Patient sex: M
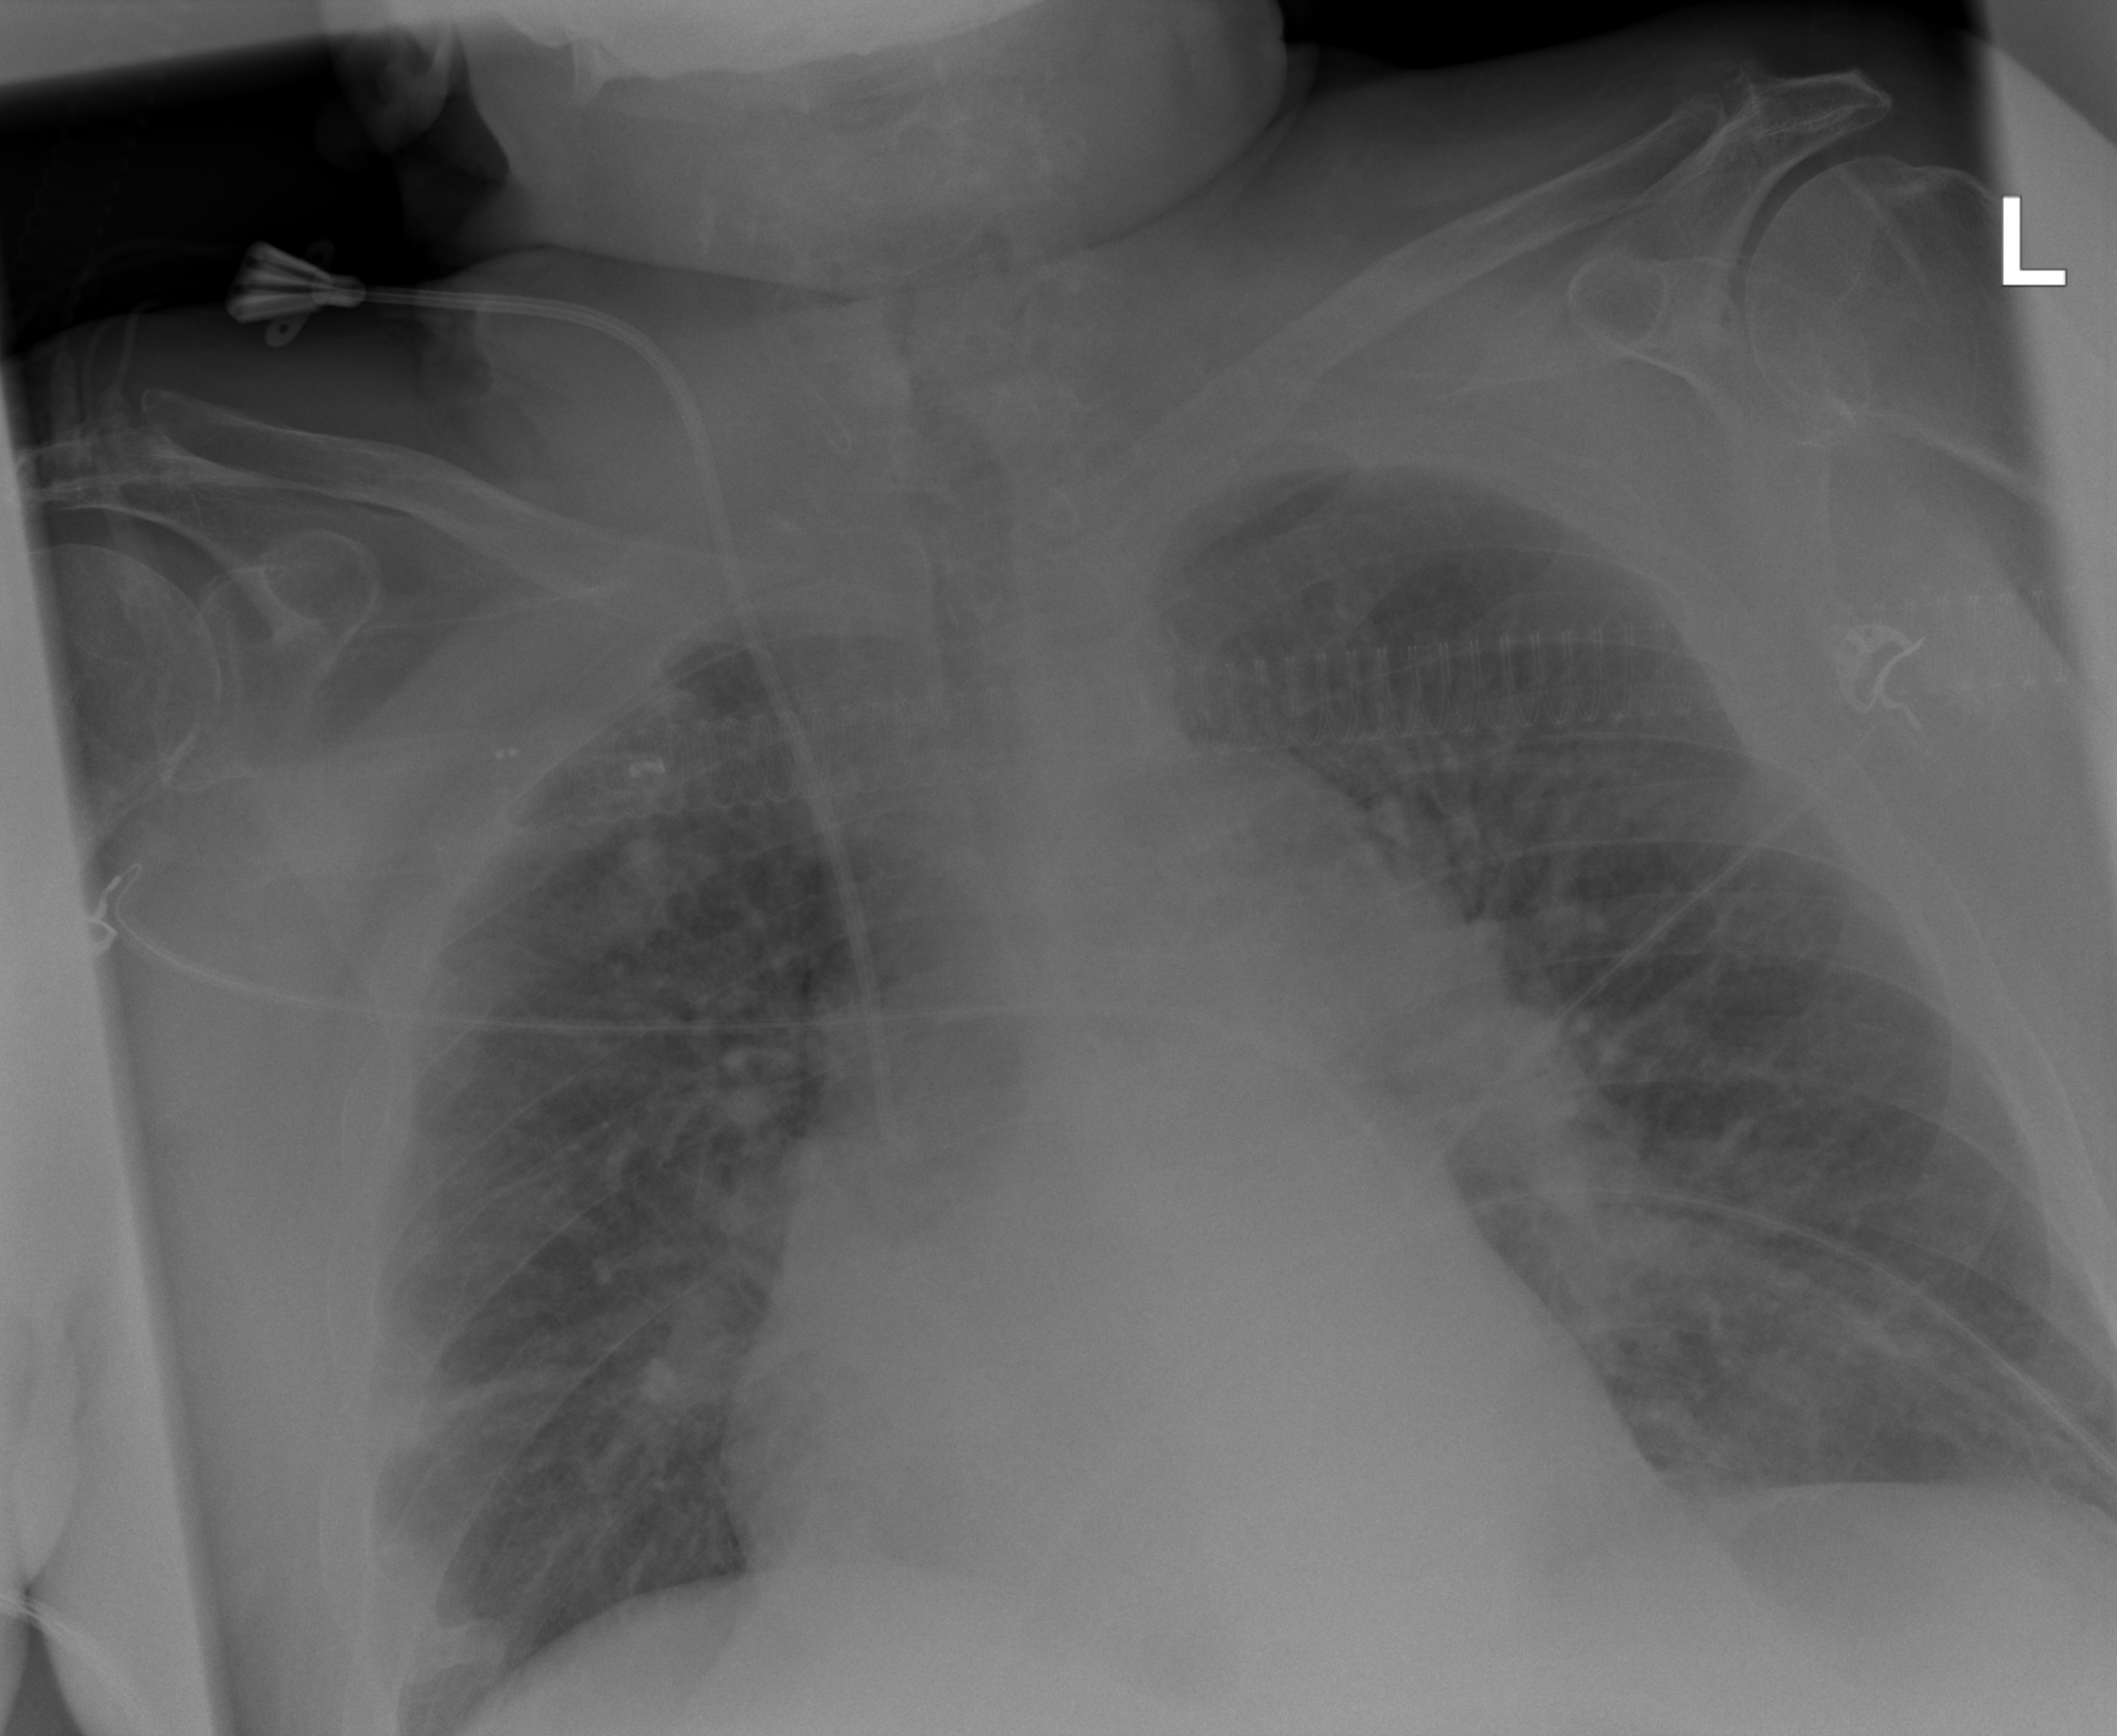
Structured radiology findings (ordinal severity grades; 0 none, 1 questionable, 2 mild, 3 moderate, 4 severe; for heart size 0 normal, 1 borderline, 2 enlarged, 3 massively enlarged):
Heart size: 2
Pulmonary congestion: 2
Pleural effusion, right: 0
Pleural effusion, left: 0
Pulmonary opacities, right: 2
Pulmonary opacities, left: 2
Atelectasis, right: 2
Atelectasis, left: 3